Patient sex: M
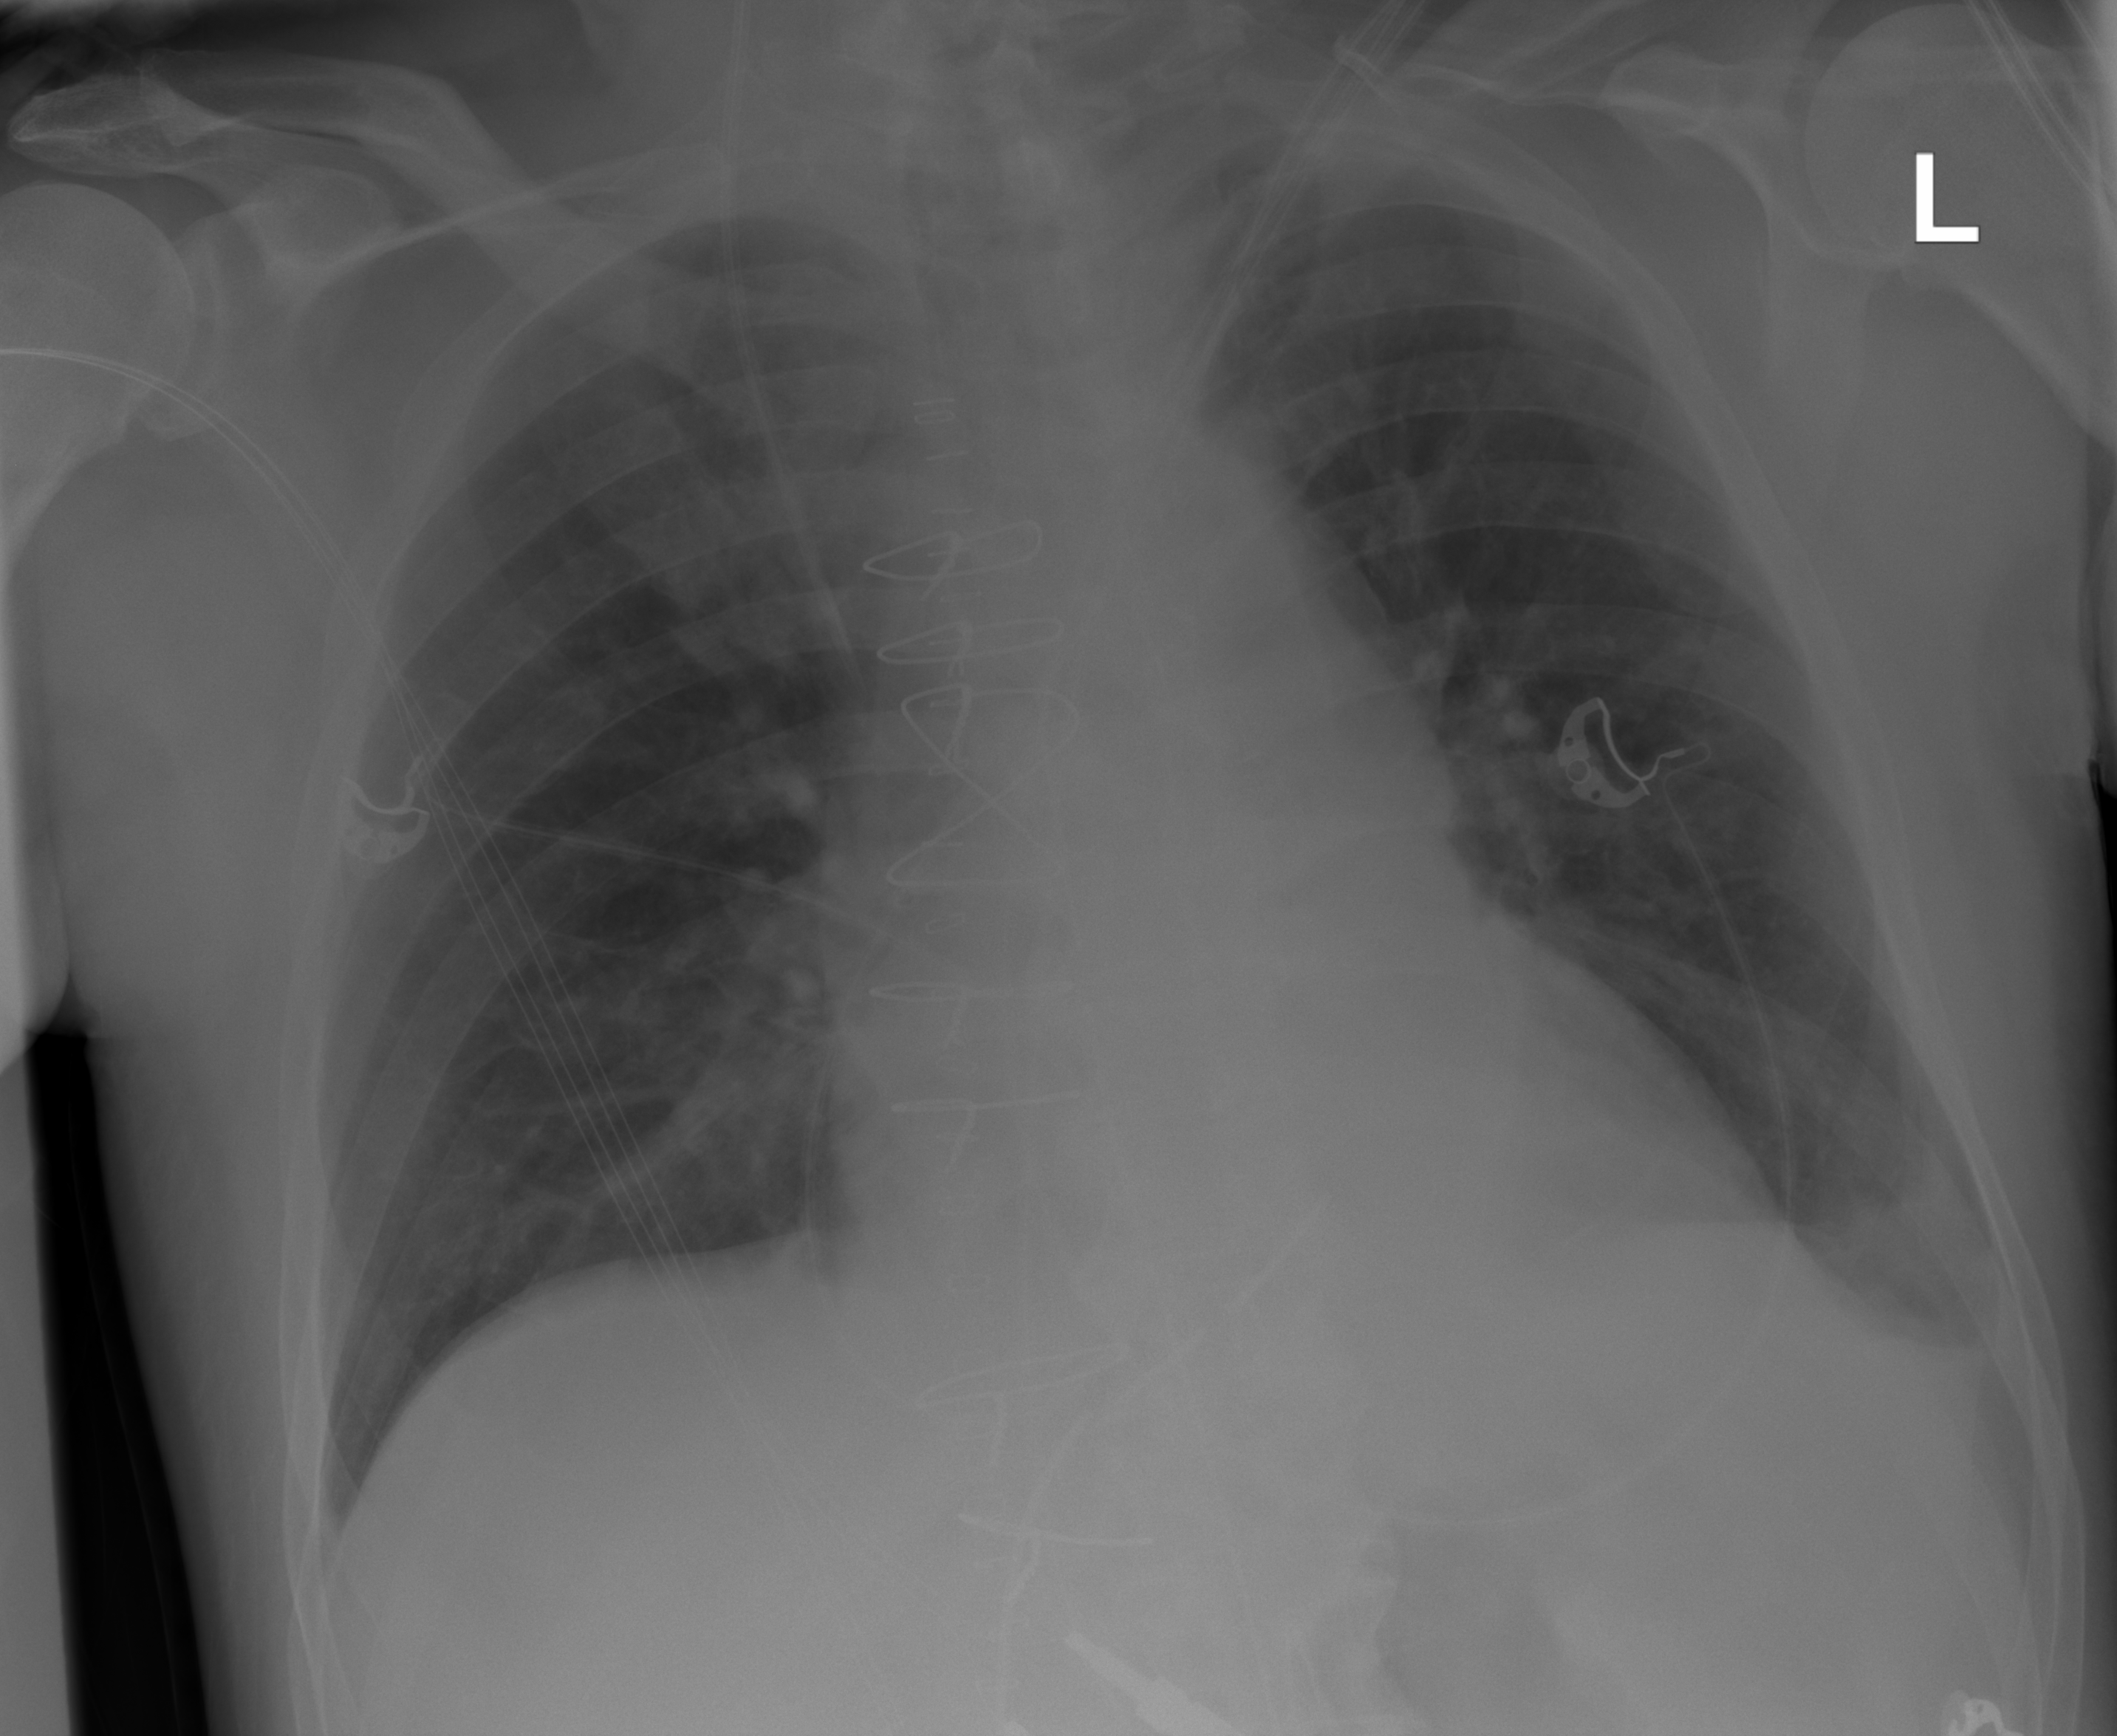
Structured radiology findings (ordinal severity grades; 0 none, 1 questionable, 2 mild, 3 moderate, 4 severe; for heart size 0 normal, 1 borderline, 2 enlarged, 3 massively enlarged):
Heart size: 0
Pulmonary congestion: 1
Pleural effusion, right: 0
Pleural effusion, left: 2
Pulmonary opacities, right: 0
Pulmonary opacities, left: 0
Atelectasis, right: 0
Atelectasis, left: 2